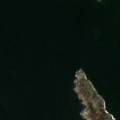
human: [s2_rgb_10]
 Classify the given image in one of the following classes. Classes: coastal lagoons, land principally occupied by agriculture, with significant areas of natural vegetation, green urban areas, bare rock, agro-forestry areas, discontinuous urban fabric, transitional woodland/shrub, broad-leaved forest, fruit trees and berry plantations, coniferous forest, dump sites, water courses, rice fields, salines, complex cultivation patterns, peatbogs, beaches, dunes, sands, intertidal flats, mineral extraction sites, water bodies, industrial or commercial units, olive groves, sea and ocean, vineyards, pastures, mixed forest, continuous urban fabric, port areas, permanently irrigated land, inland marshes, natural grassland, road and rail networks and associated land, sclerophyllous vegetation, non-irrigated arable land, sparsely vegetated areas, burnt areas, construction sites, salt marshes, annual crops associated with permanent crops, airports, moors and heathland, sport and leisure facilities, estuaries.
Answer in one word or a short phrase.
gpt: sea and ocean